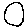
Label: circle